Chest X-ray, PA view. Patient: 13 years old, sex M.
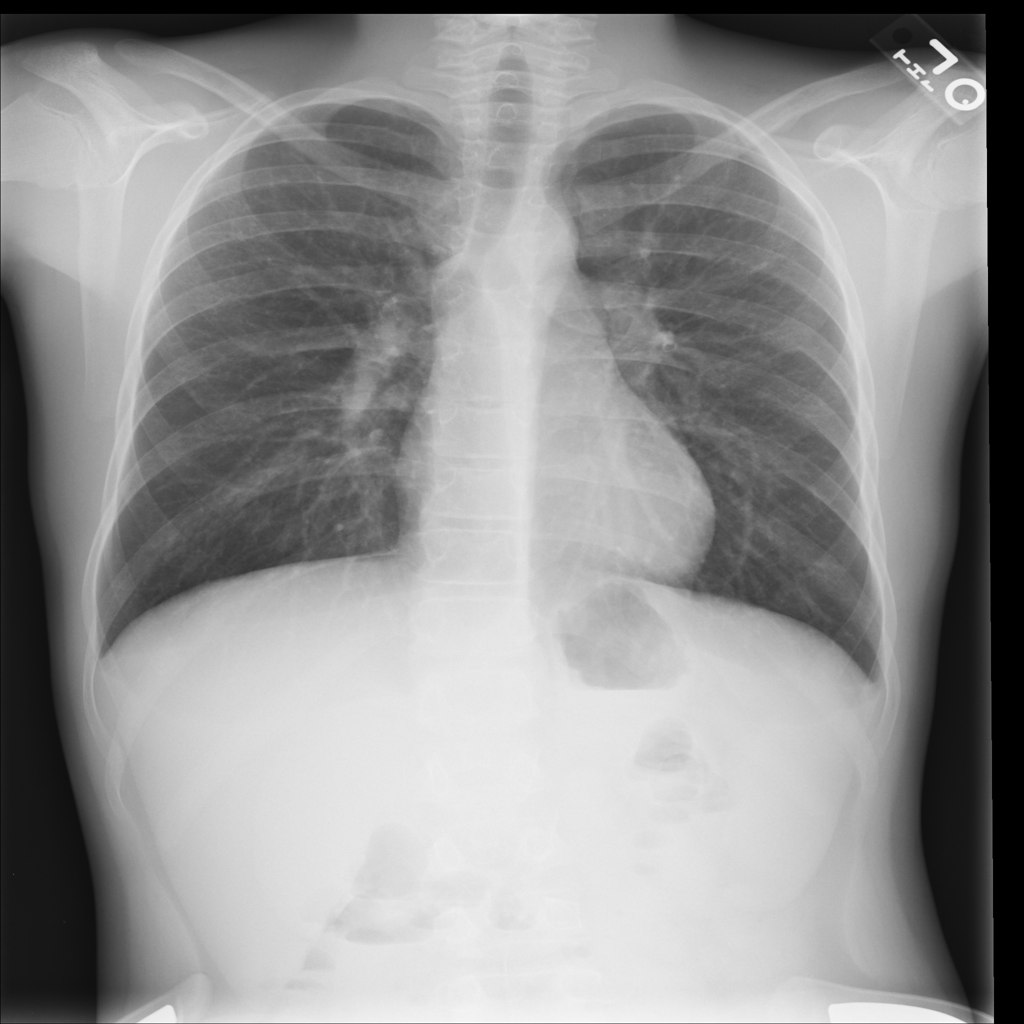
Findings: No Finding